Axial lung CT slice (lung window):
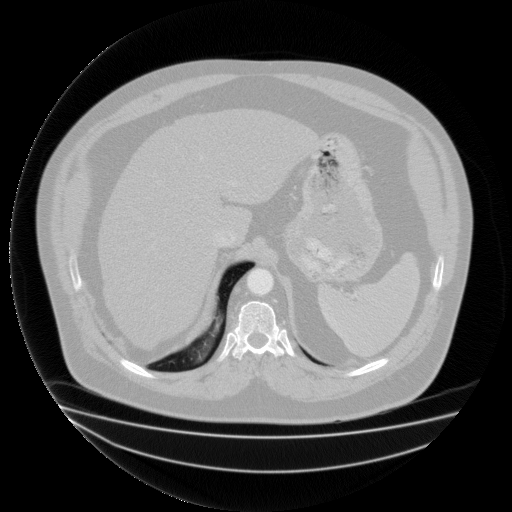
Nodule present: no